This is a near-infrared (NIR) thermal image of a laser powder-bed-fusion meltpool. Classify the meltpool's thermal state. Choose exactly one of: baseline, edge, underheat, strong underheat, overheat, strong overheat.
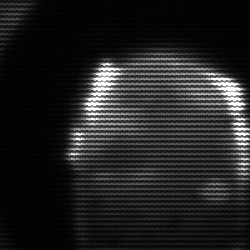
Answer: edge